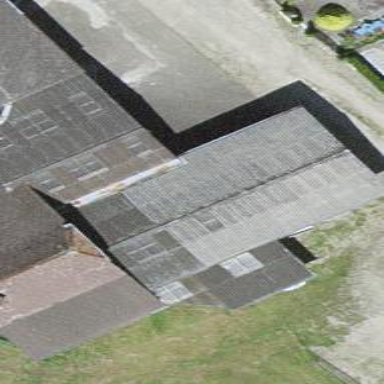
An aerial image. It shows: Barn.